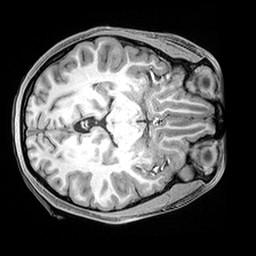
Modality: T1w
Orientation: axial
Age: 22
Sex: female
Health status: healthy
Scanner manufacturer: siemens
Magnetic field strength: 3 T
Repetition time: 2.4 s
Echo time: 0.00217 s